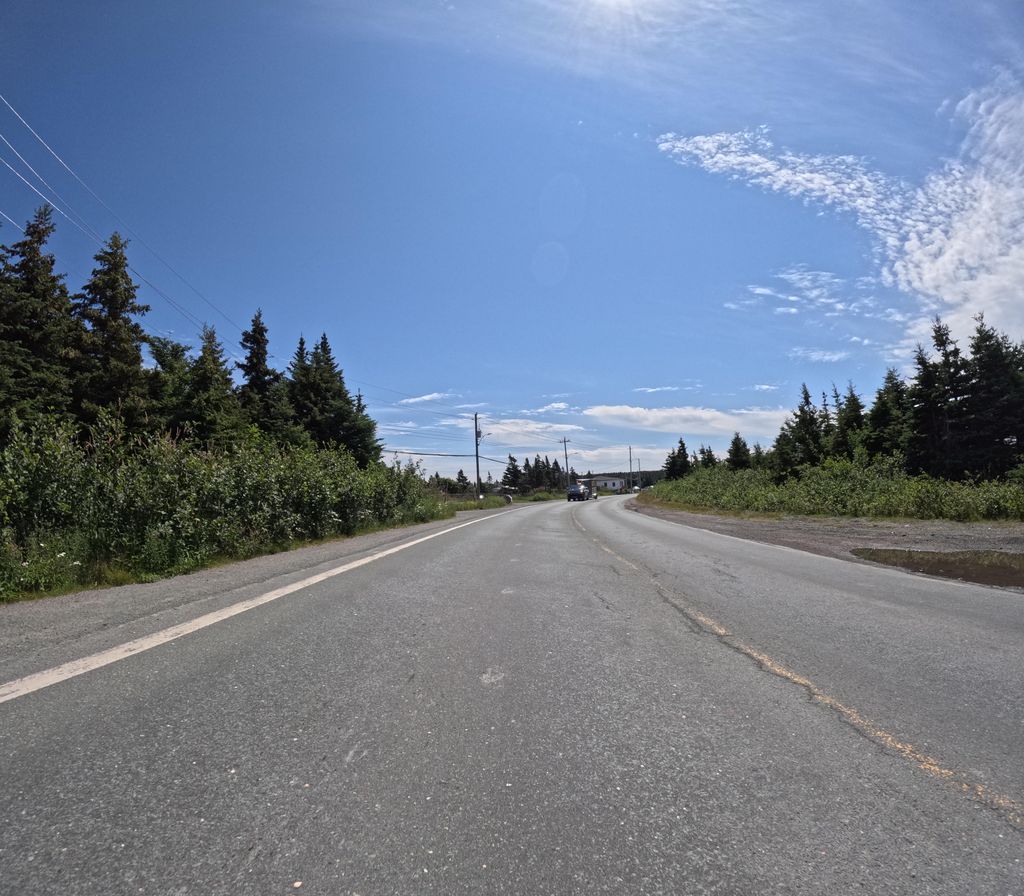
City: st_johns